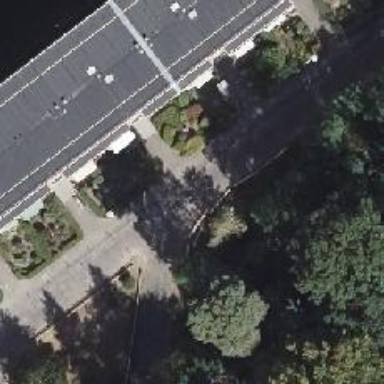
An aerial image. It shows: Asphalt footway.